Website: home-depot
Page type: review-order
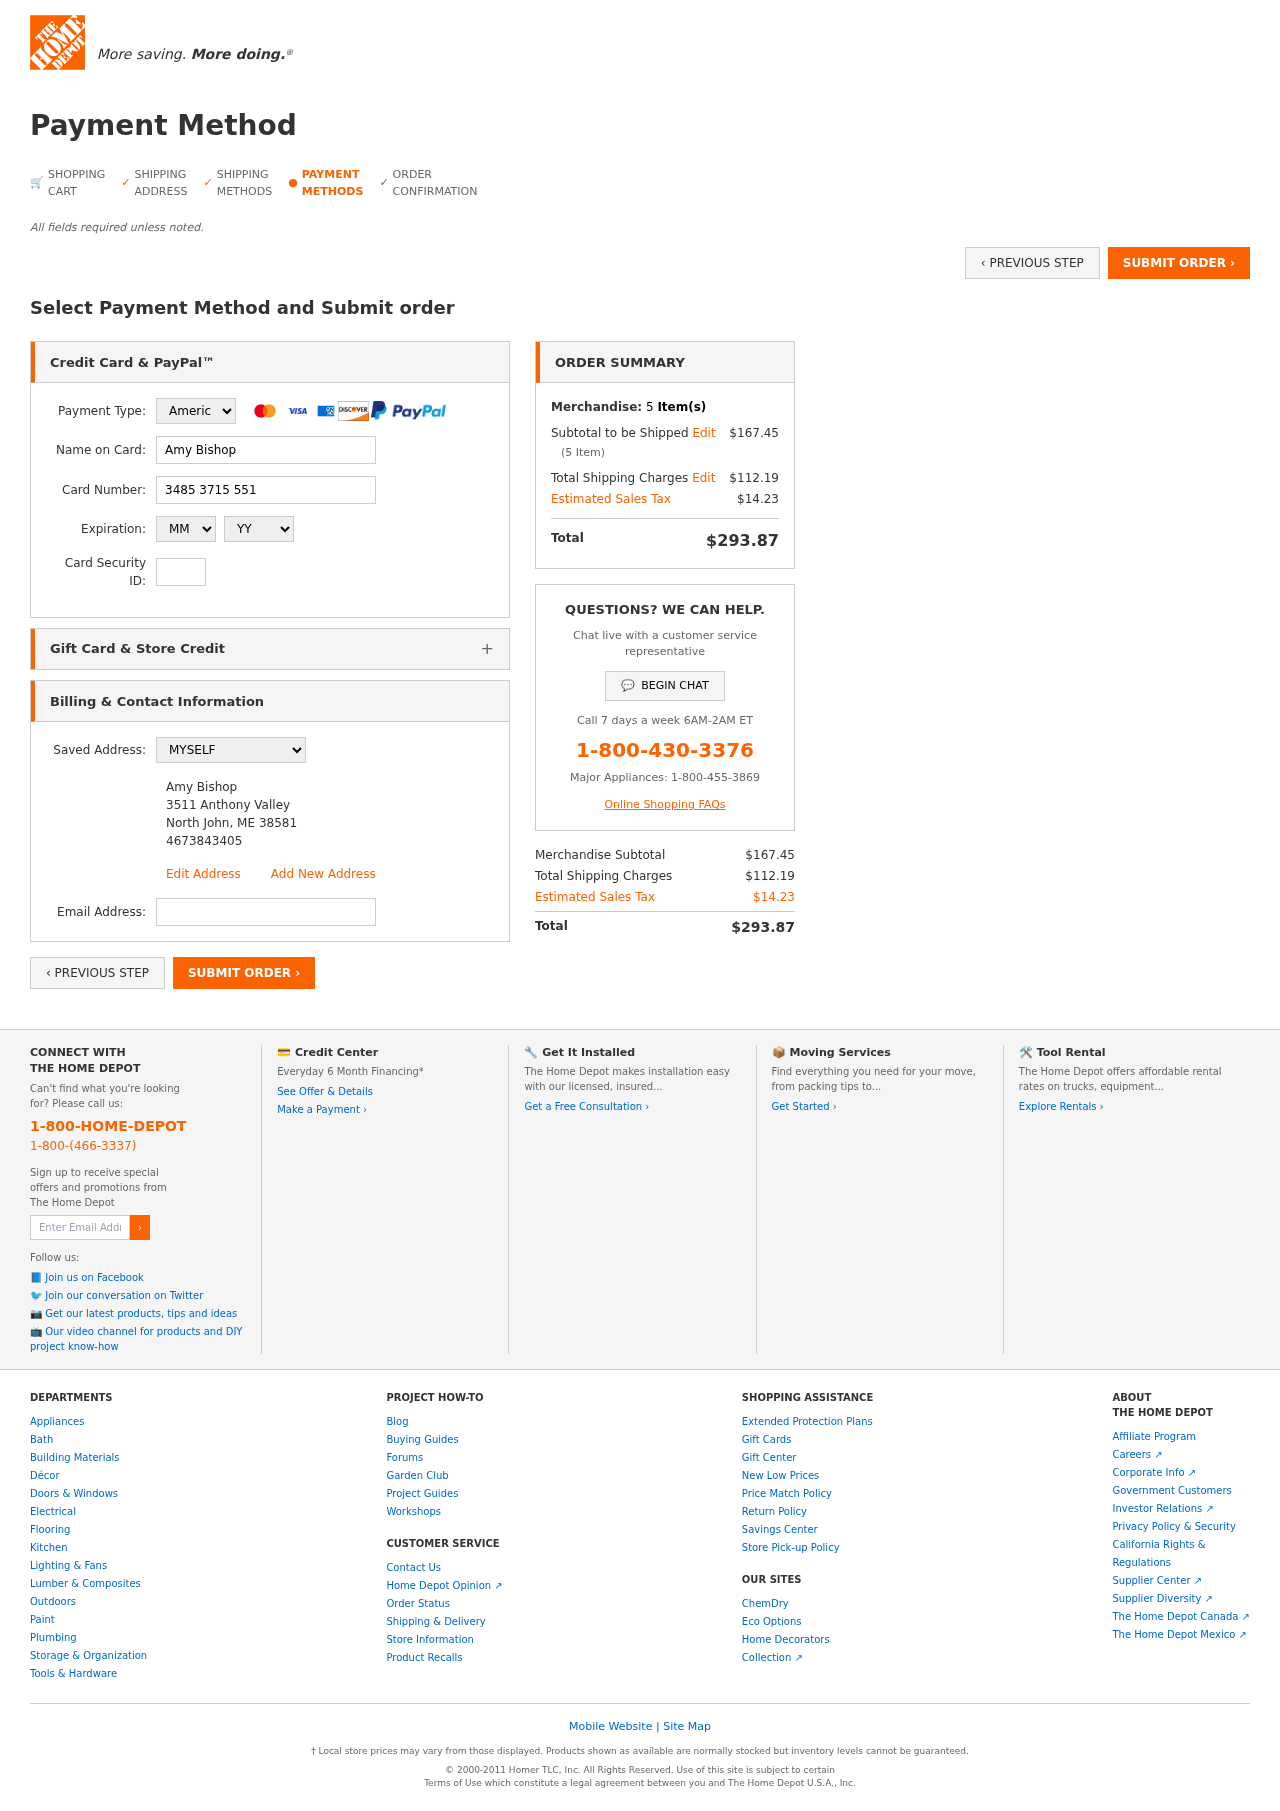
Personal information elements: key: PII_CARD_CVV
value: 3231
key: PII_CARD_EXPIRY_MONTH
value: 09
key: PII_CARD_EXPIRY_YEAR
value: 27
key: PII_CARD_NUMBER
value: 3485 3715 5519 228
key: PII_CARD_TYPE
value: American Express
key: PII_EMAIL
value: abishop@yahoo.com
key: PII_FULLNAME
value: Amy Bishop
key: PII_FULLNAME2
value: Amy Bishop
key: PII_STREET
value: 3511 Anthony Valley
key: PII_CITY2
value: North John
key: PII_STATE_ABBR2
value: ME
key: PII_POSTCODE
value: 38581
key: PII_POSTCODE_FULL
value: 38581
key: PII_POSTCODE_NUMERIC
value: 38581
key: PII_PHONE2
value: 4673843405
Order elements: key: ORDER_NUM_ITEMS
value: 5
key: ORDER_SUBTOTAL
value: $167.45
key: ORDER_NUM_ITEMS2
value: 5
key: ORDER_SHIPPING_COST
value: $112.19
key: ORDER_TAX
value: $14.23
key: ORDER_TOTAL
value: $293.87
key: ORDER_SUBTOTAL2
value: $167.45
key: ORDER_SHIPPING_COST2
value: $112.19
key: ORDER_TAX2
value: $14.23
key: ORDER_TOTAL2
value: $293.87